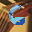
Label: 6